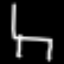
Label: chair